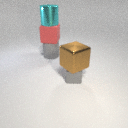
large cyan metal cylinder above large red rubber cube